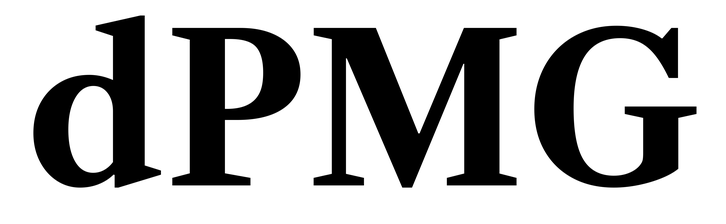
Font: LibreCaslonText_Bold